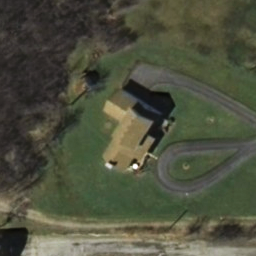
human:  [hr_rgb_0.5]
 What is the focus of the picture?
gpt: sparse residential